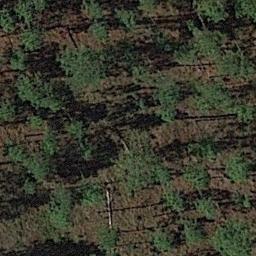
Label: forest